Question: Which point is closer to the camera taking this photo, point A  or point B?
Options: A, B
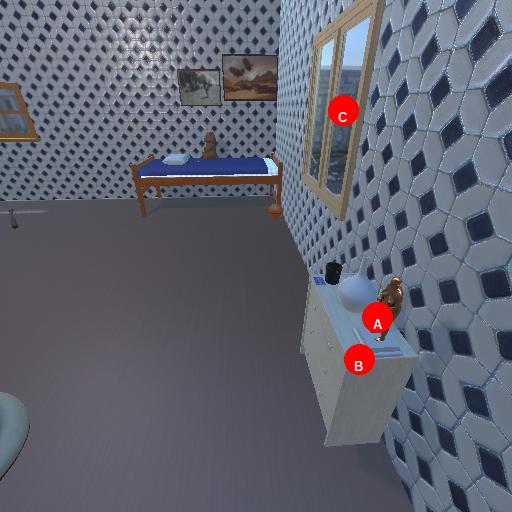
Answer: A